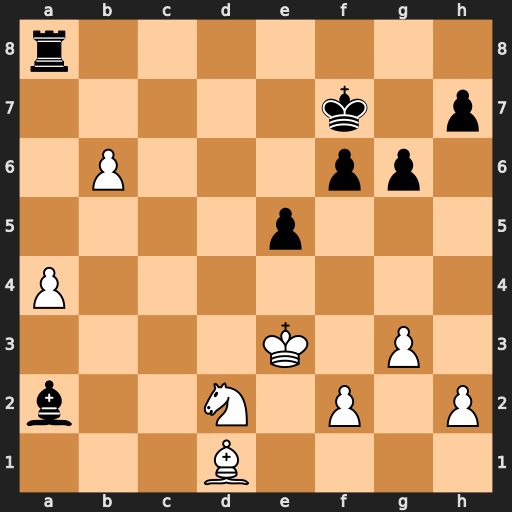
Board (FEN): r7/5k1p/1P3pp1/4p3/P7/4K1P1/b2N1P1P/3B4
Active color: w
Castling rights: -
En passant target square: -
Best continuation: b7 Rb8 Bf3